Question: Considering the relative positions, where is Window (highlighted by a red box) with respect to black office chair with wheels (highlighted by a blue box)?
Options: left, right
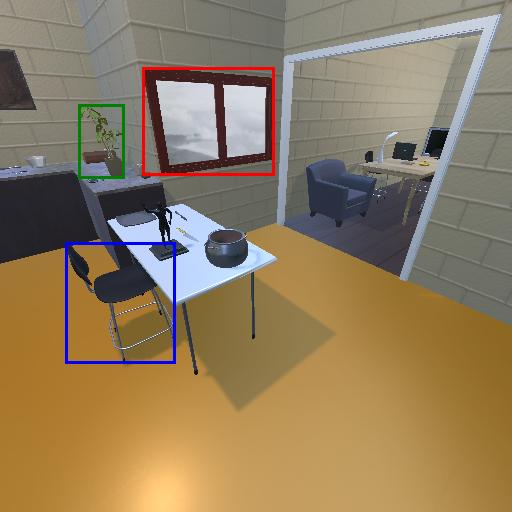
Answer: left